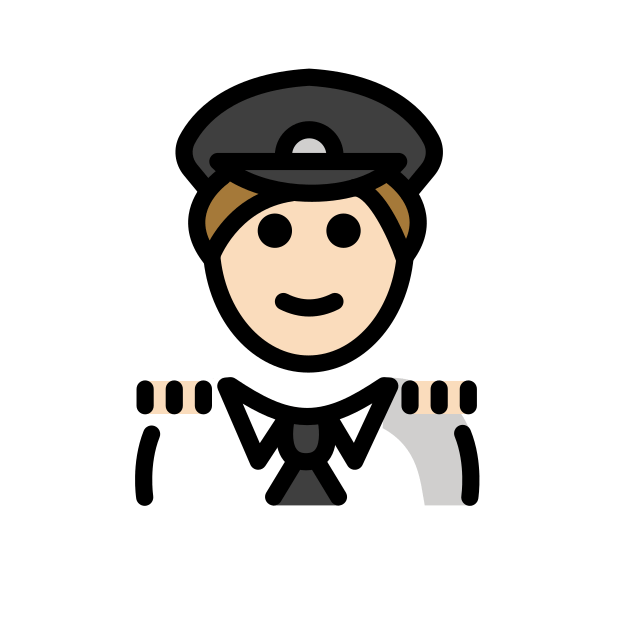
man pilot: light skin tone